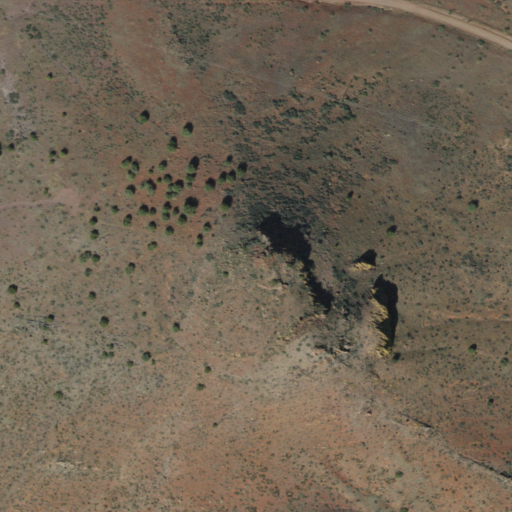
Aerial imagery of mountain in Arizona named Estler Peak containing shrub, grassland, and open development